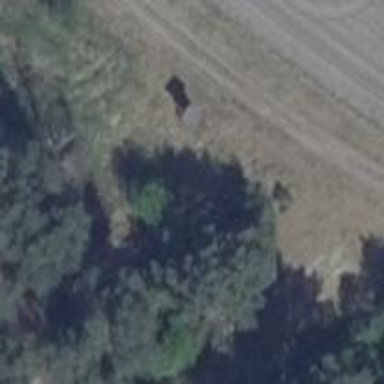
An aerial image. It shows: Hunting stand.